Interaction volume radius: 5 \u00c5
Interaction volume height: 30 \u00c5
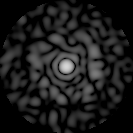
Disorder parameter: 0.8492